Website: lowes
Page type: address-validator
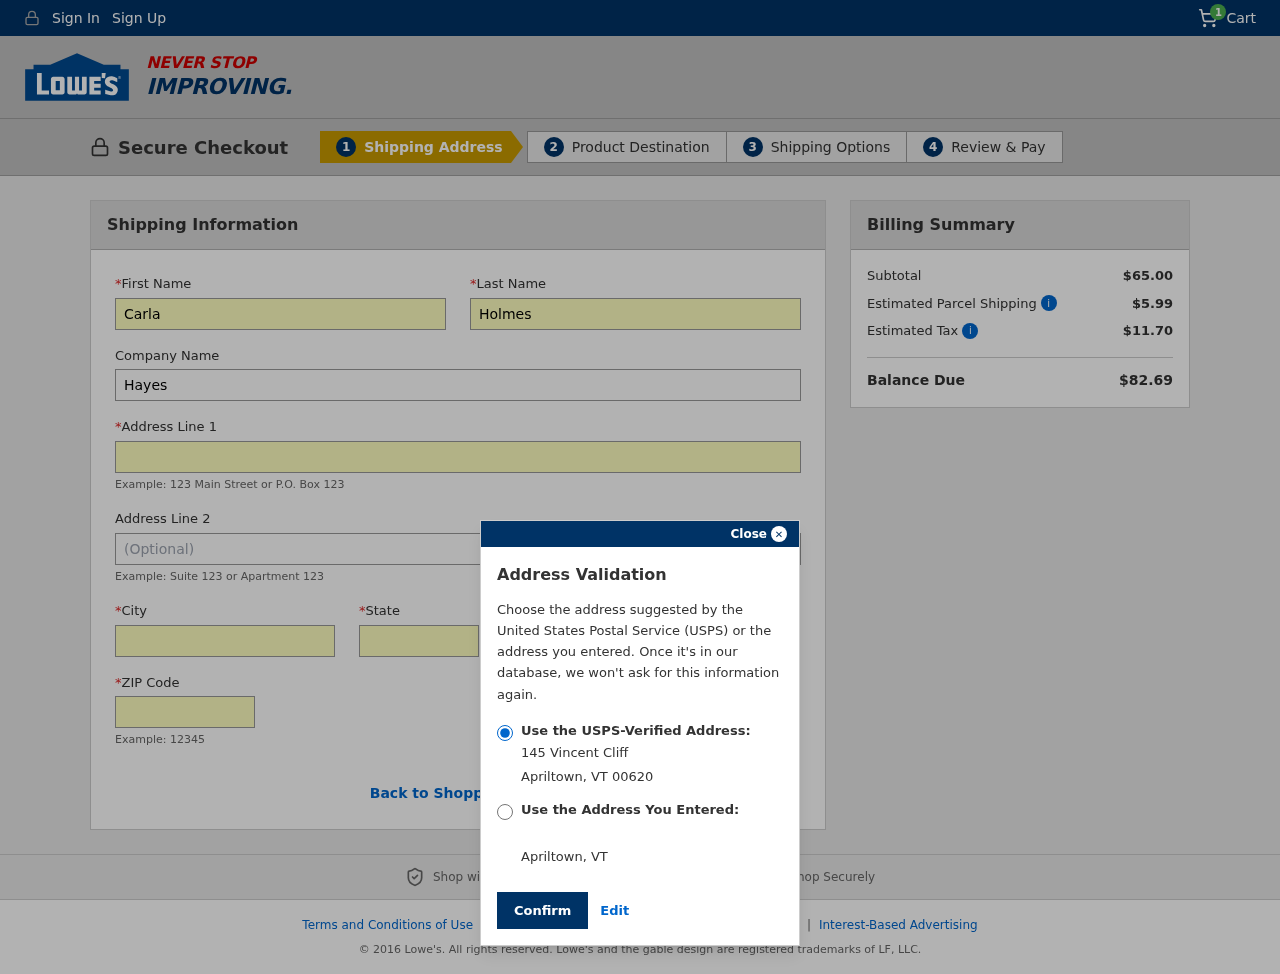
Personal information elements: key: PII_CITY
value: Apriltown
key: PII_COMPANY
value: Hayes Group
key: PII_FIRSTNAME
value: Carla
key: PII_LASTNAME
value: Holmes
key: PII_POSTCODE
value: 00620
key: PII_STATE
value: Vermont
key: PII_STATE_ABBR
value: VT
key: PII_STREET
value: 145 Vincent Cliff
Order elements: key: ORDER_NUM_ITEMS
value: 1
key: ORDER_SUBTOTAL
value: $65.00
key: ORDER_SHIPPING_COST
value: $5.99
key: ORDER_TAX
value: $11.70
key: ORDER_TOTAL
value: $82.69